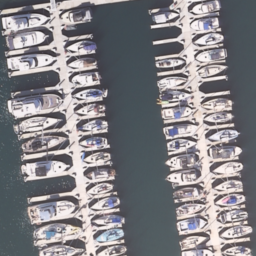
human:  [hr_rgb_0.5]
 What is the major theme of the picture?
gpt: harbor